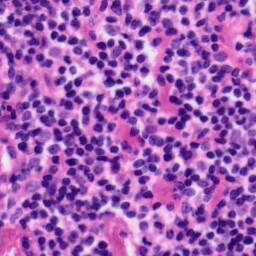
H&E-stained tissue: Tonsil